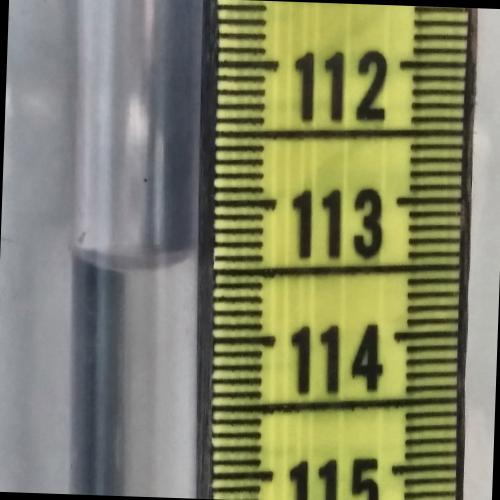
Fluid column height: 113.4 cm